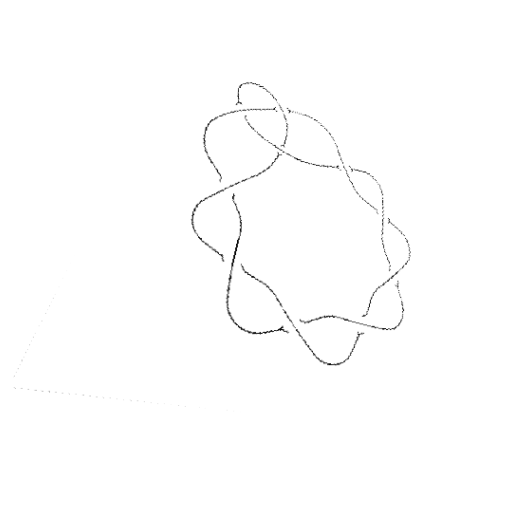
Crossing number: 10